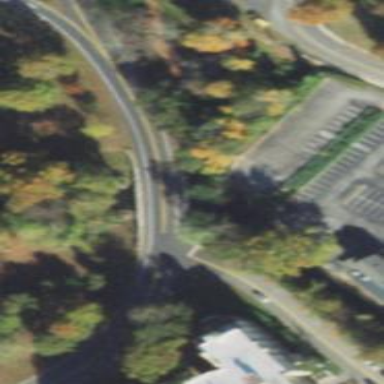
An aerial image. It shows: Trunk link road with asphalt surface.